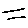
Label: line